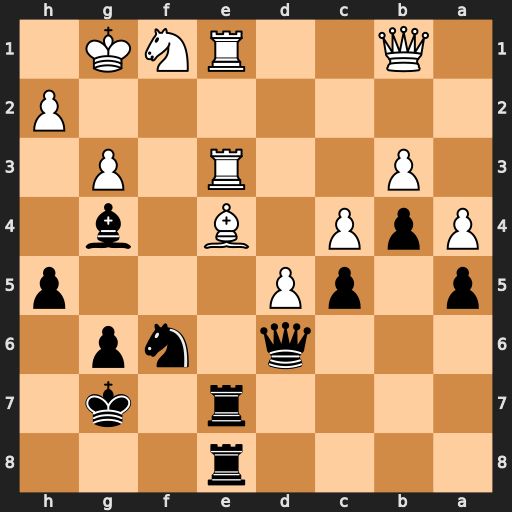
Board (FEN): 4r3/4r1k1/3q1np1/p1pP3p/PpP1B1b1/1P2R1P1/7P/1Q2RNK1
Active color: b
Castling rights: -
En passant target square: -
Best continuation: Rxe4 Rxe4 Rxe4 Rxe4 Bf5 Qa1 Bxe4